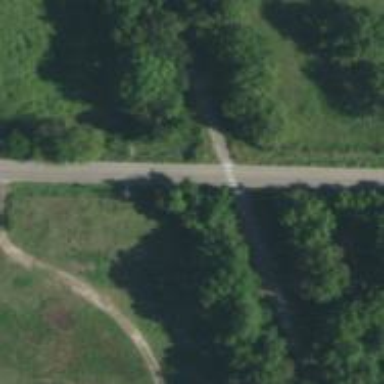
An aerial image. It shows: Asphalt cycleway alongside abandoned railway.